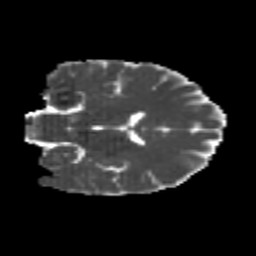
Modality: MD
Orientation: coronal
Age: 22
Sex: female
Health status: healthy
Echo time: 0.074 s